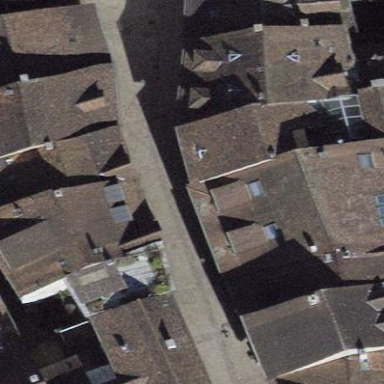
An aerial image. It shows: Building with tiled roof.